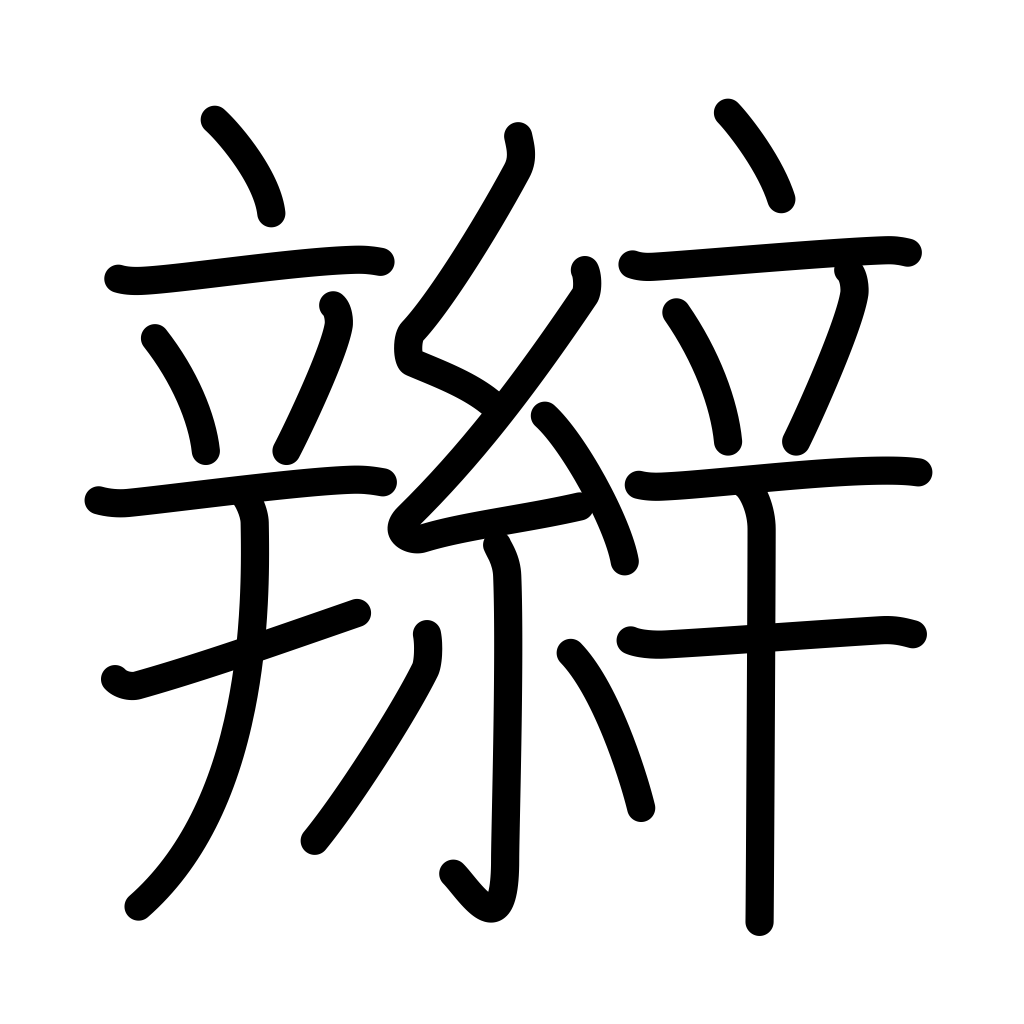
Meaning: braid